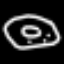
Label: donut